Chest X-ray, AP view. Patient: 9 years old, sex M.
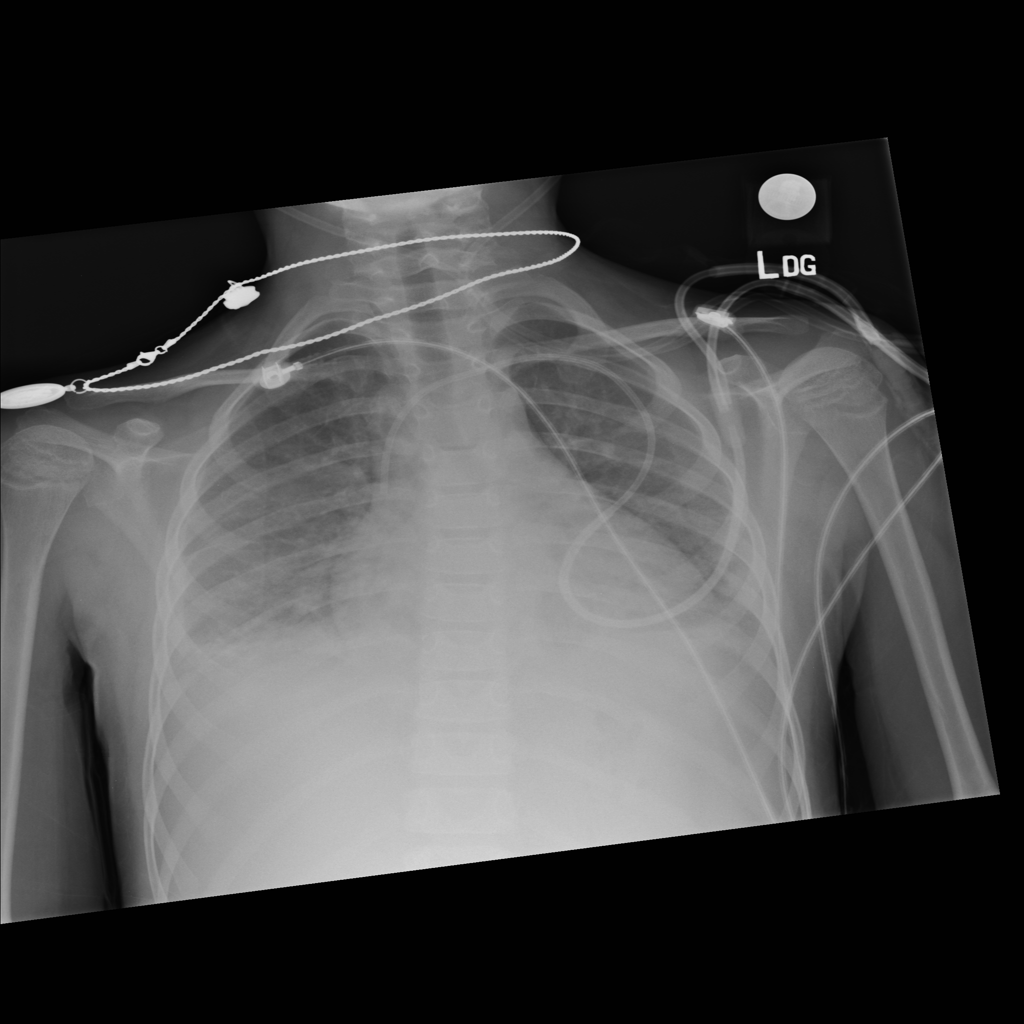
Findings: Atelectasis, Cardiomegaly, Effusion